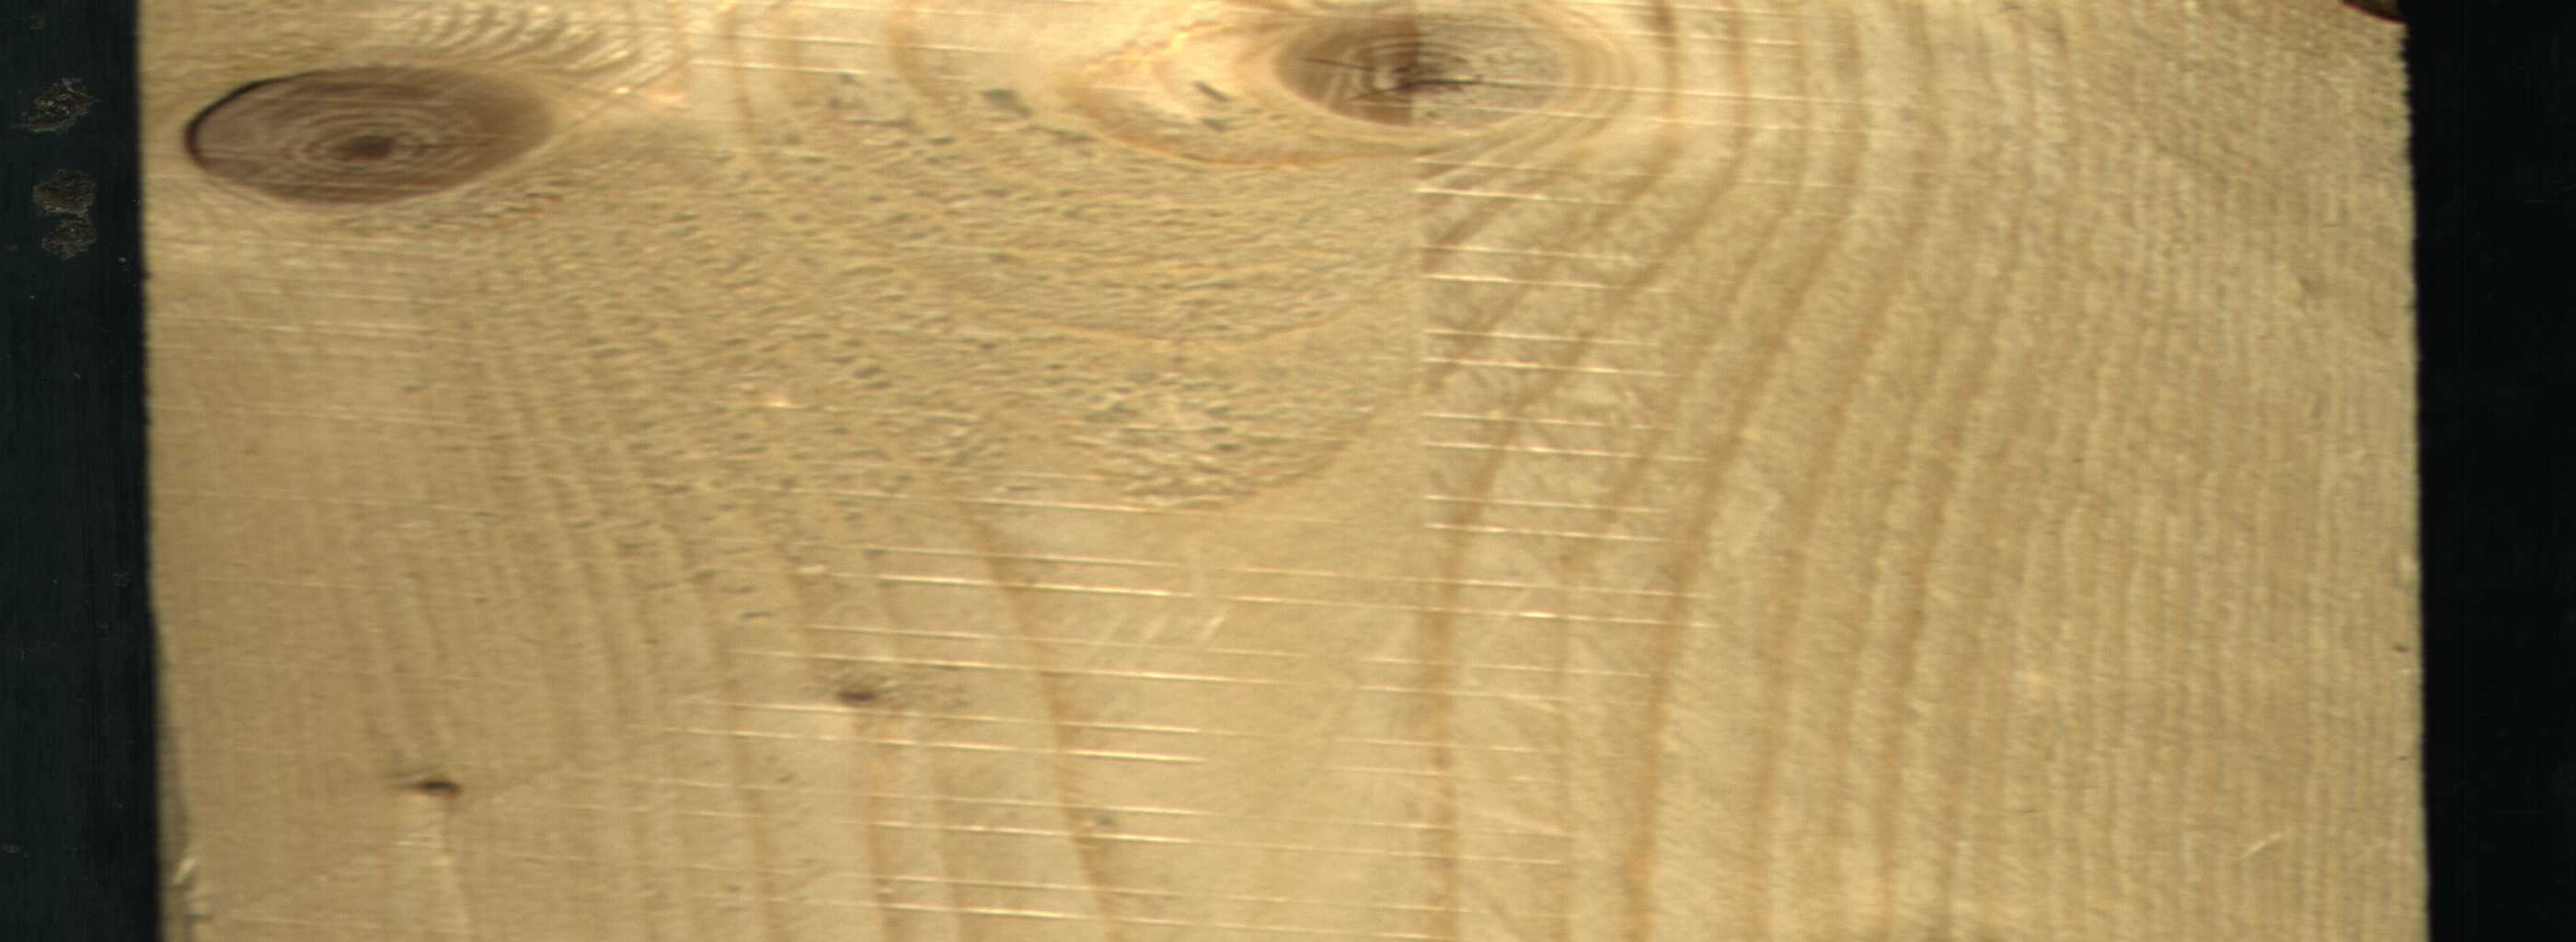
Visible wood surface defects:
knot_with_crack
Knot_missing
Dead_Knot
Dead_Knot
Live_Knot